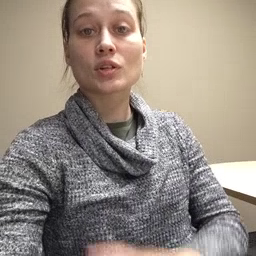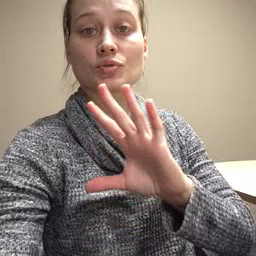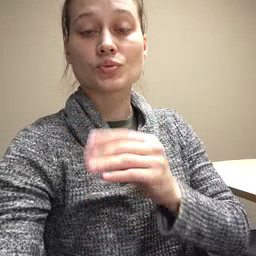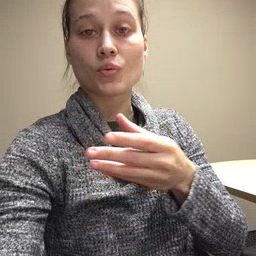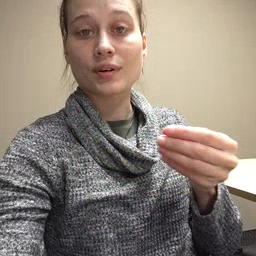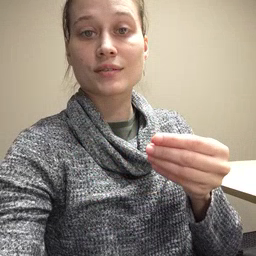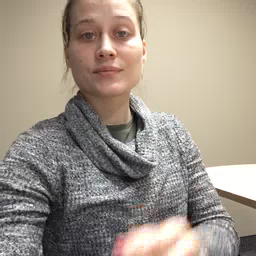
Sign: story